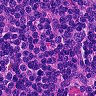
Metastatic tissue present: no